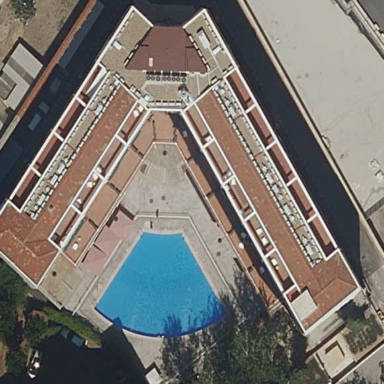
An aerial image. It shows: Apartment for tourism purposes.